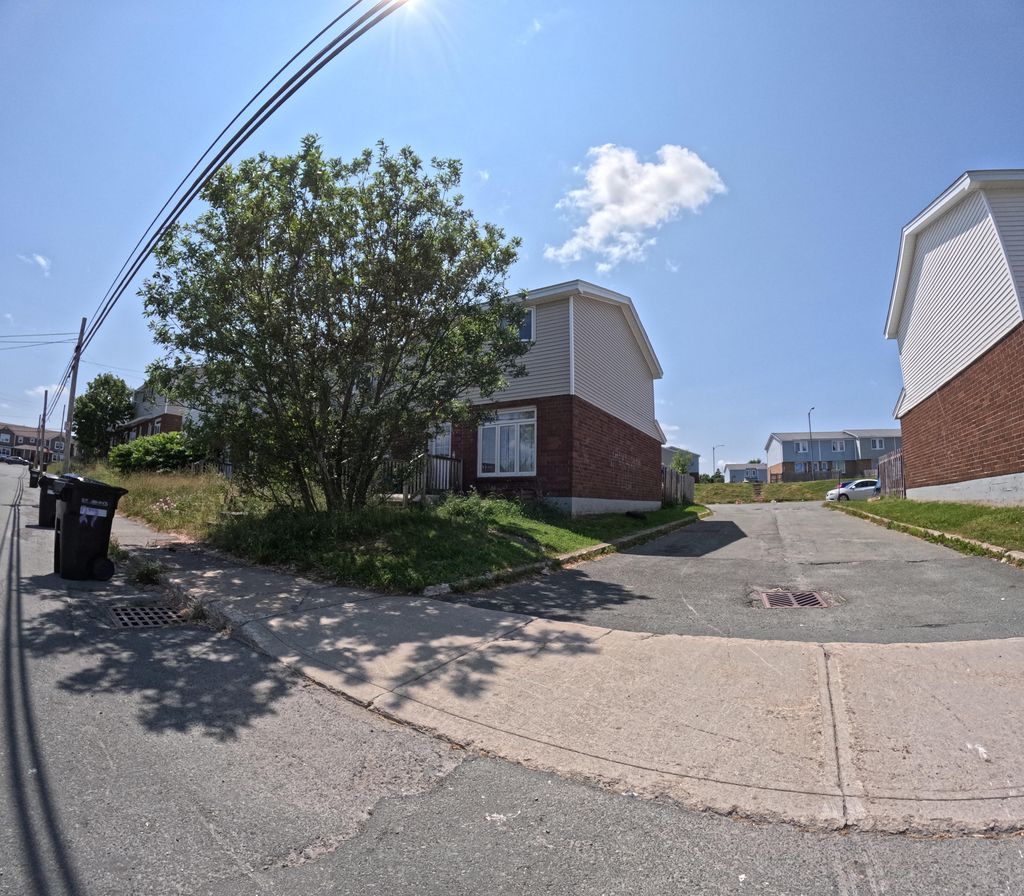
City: st_johns